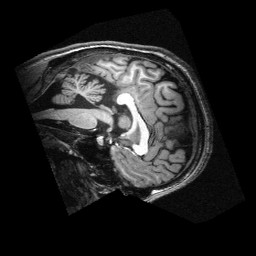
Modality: T1w
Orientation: sagittal
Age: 21
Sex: female